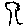
Label: tree